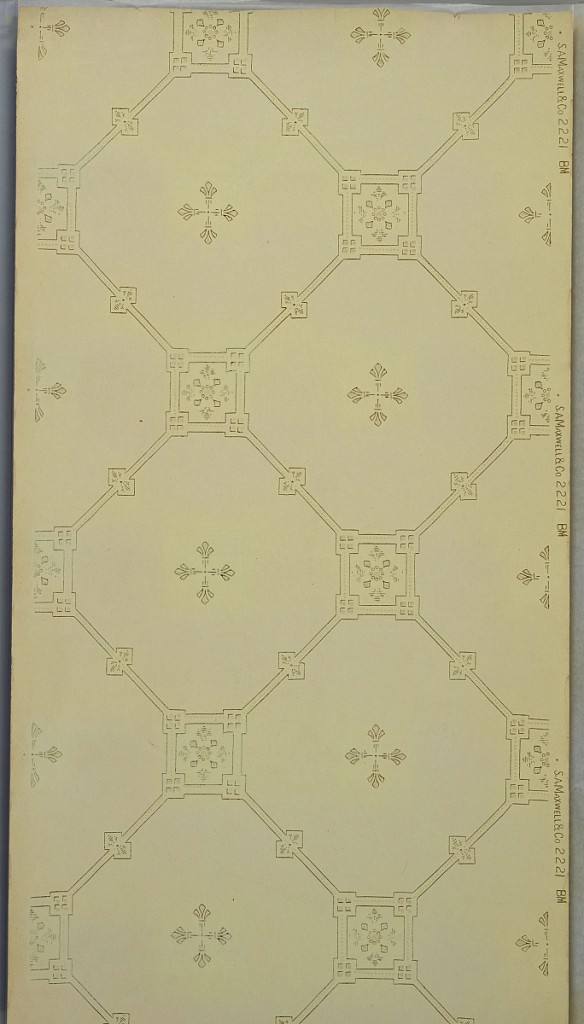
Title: Ceiling paper
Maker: Maxwell & Co., S.A., Chicago, Illinois, USA
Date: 1905–1915
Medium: Machine-printed paper
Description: Art nouveau/mission style. Large lattice with square geometric and floral medallions and beading. Stylized fleurs de lys in center of square spaces. Cream ground. Printed in beige and metallic gold.